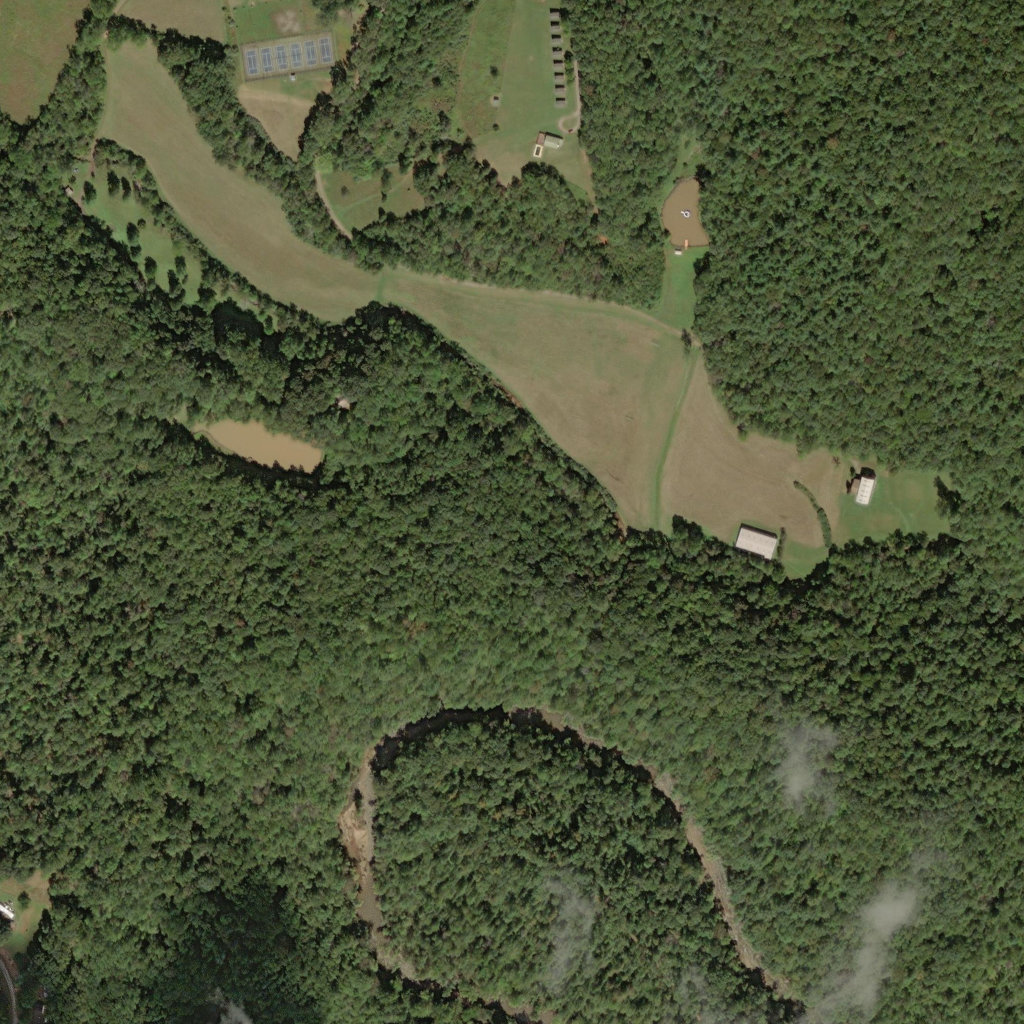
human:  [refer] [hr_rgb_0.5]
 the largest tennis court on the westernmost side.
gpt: <box>[[23, 3, 32, 8, 0]]</box>